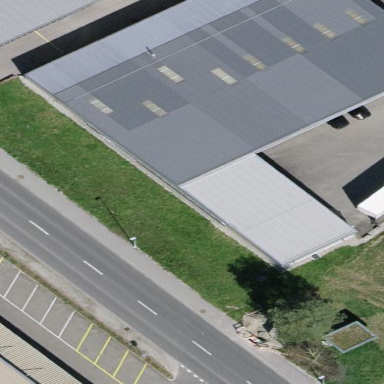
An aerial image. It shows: Gray building with skillion roof.